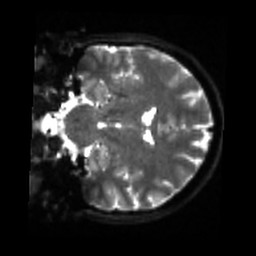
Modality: sbref
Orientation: coronal
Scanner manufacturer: siemens
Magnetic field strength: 3 T
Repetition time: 4 s
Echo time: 0.0594 s